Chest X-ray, AP view. Patient: 82 years old, sex F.
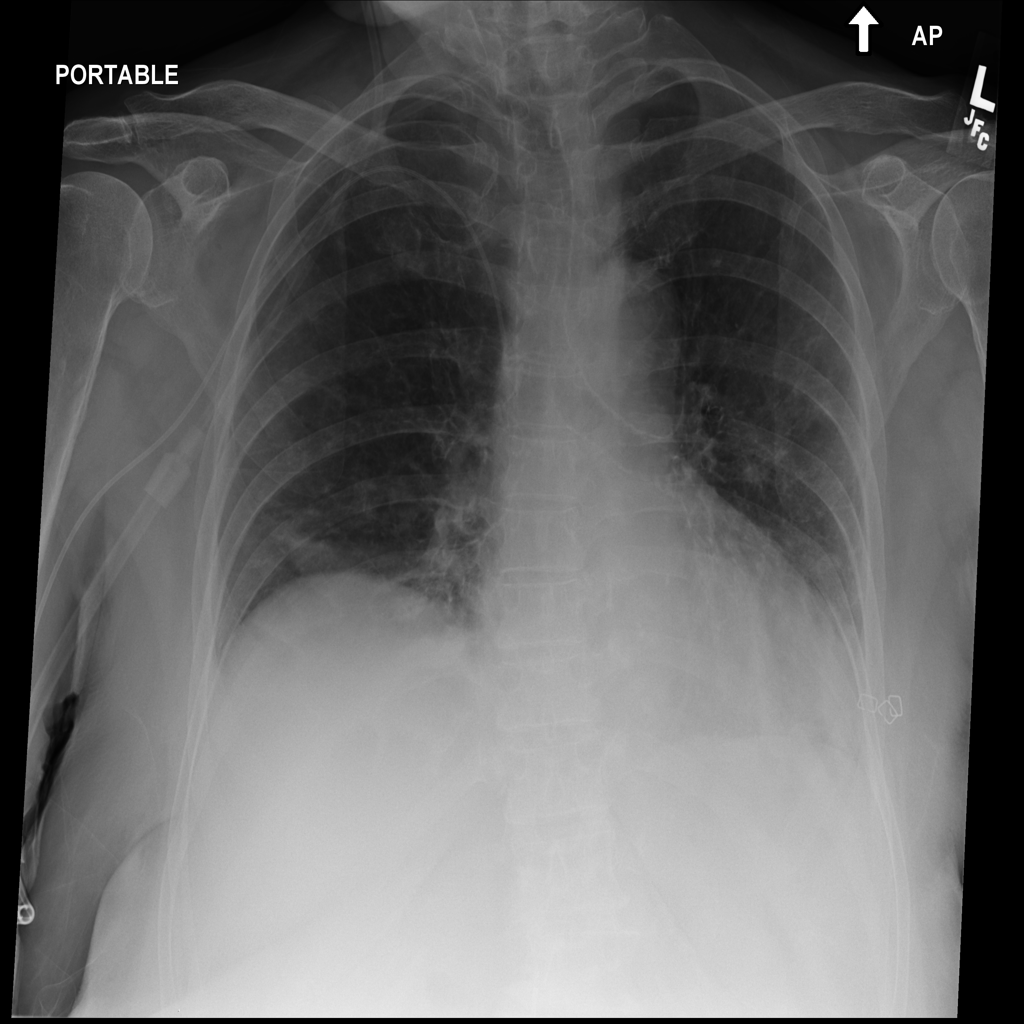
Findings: No Finding